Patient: sex M, age 72
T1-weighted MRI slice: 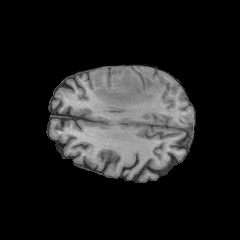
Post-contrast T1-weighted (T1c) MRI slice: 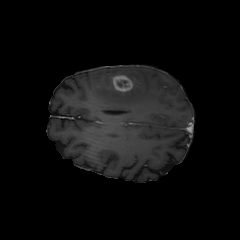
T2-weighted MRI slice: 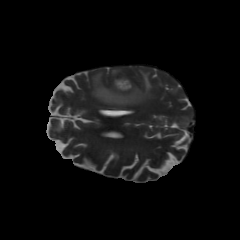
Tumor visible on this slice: yes
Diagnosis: Glioblastoma, IDH-wildtype
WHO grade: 4